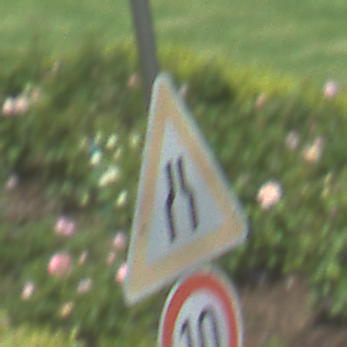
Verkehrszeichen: VerengteFahrbahn
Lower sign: Geschwindigkeit10
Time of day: Midday
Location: Outdoor (Nature)
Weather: PartlyCloudy
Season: NotSpecified
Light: Natural